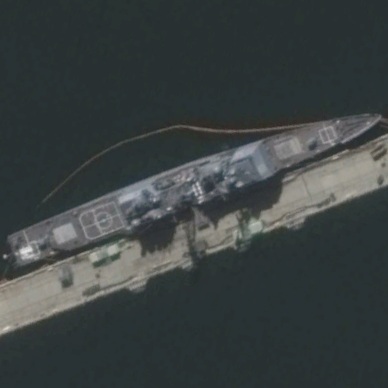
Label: cruiser